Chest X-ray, PA view. Patient: 42 years old, sex F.
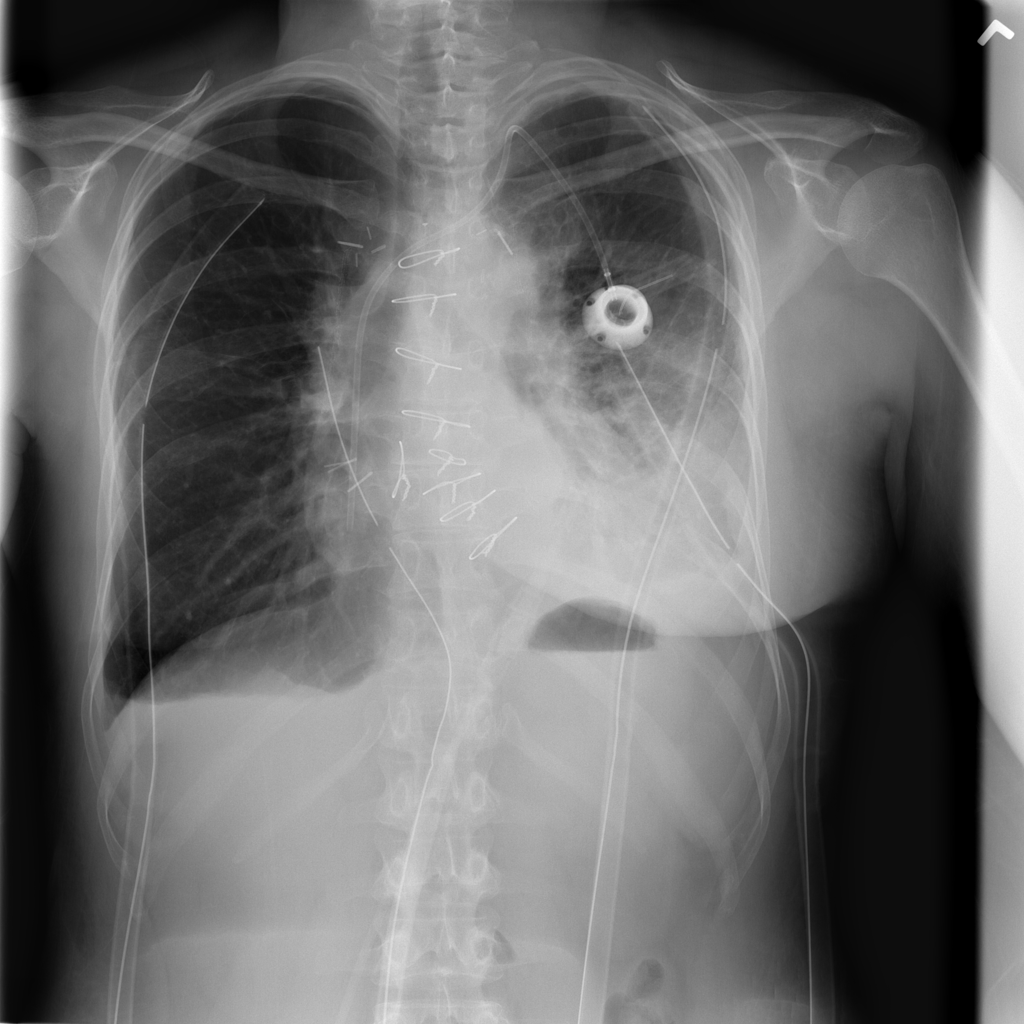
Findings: Consolidation, Pneumothorax